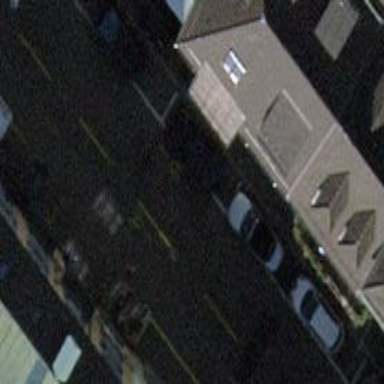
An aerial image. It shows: Parking lane for vehicles.